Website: macys
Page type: delivery-shipping
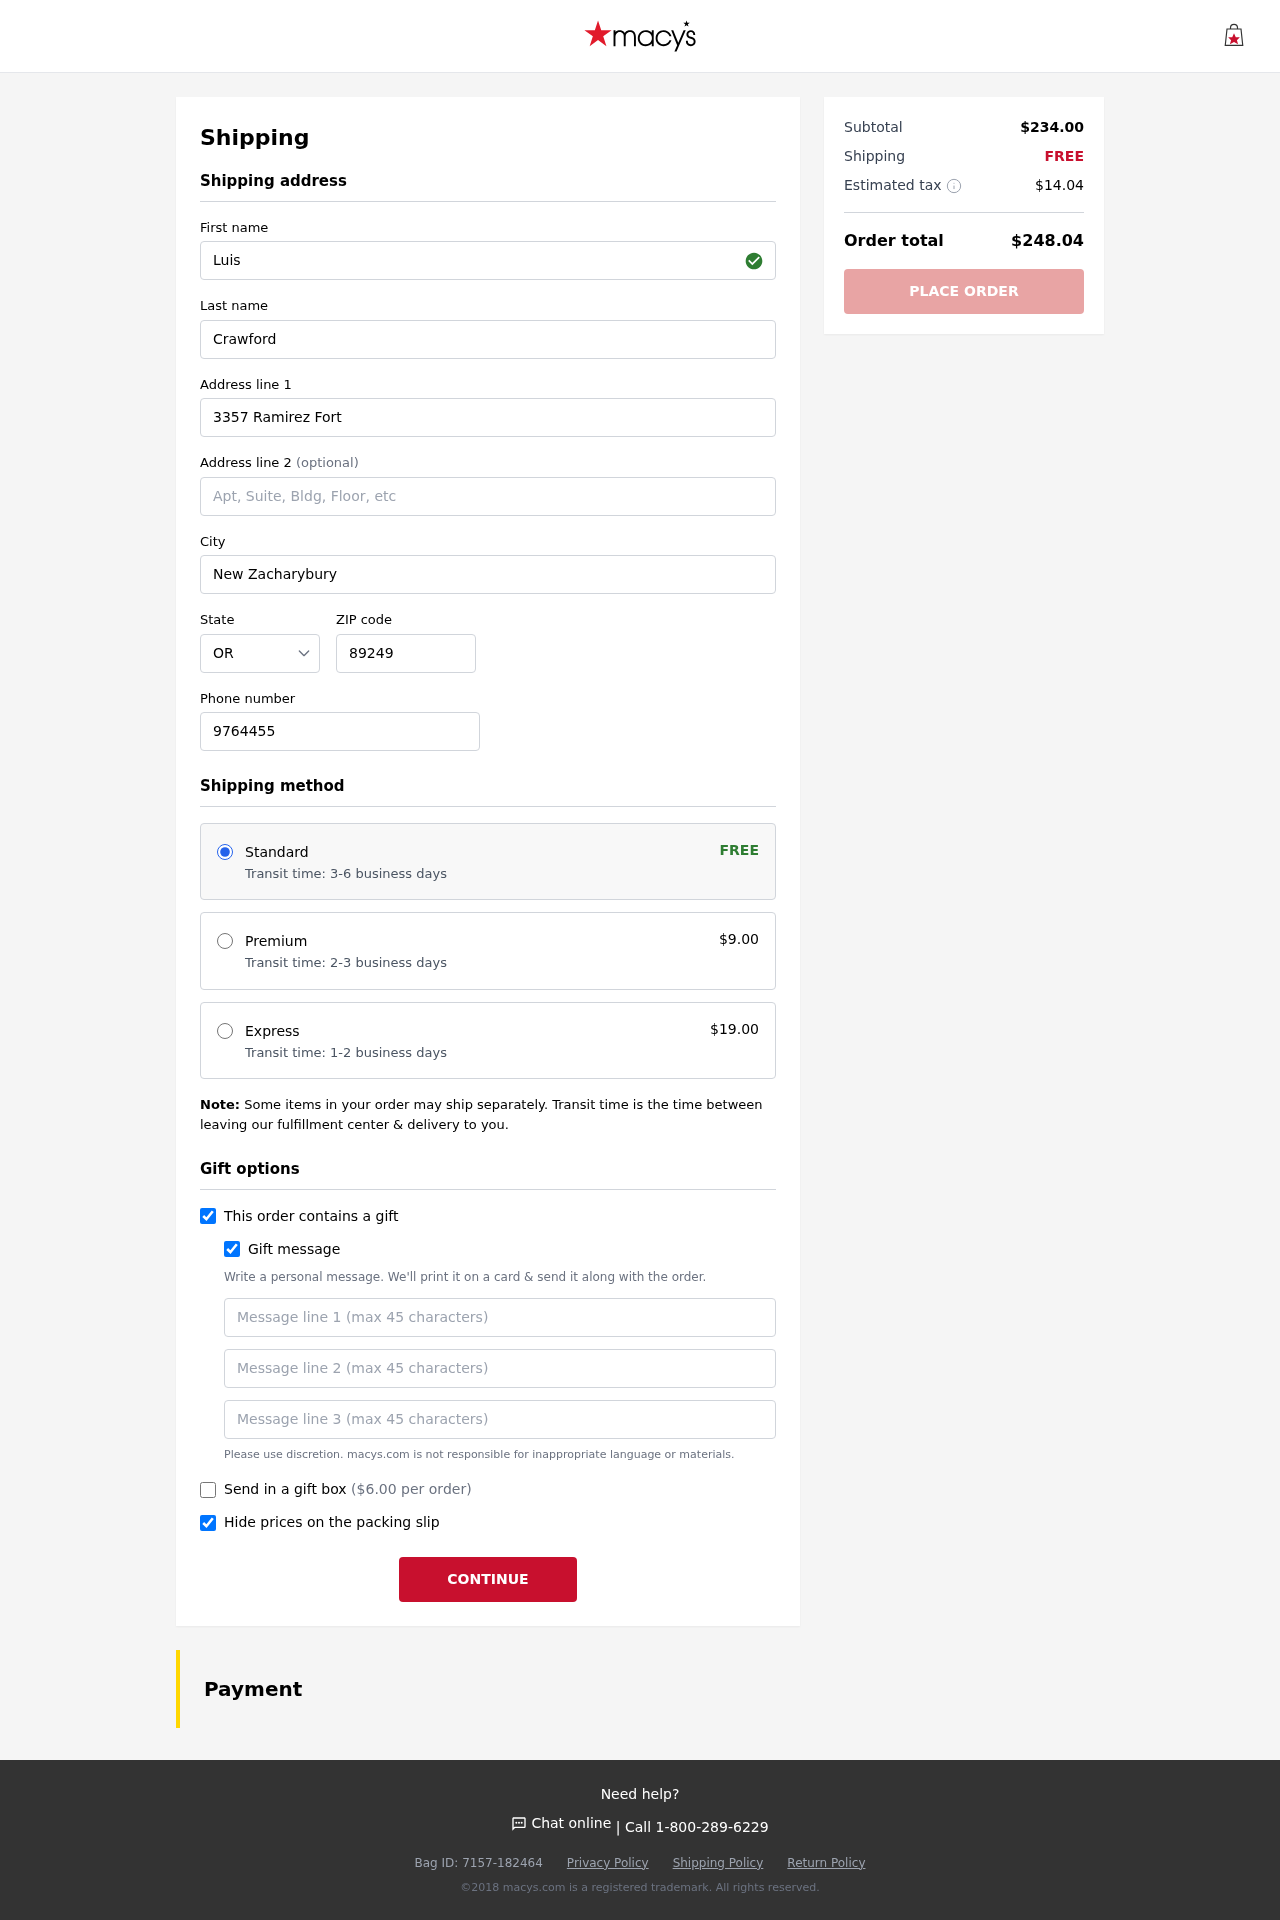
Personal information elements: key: PII_STATE_ABBR
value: OR
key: PII_FIRSTNAME
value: Luis
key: PII_LASTNAME
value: Crawford
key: PII_STREET
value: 3357 Ramirez Fort
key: PII_CITY
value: New Zacharybury
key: PII_POSTCODE
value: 89249
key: PII_PHONE
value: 9764455742
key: PII_GIFT_MESSAGE
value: Hey Jennifer! I saw these cozy cushions and immediately thought of our backyard hangouts—perfect for adding a little comfort to our chats. Hope they bring some extra warmth to your lovely space!  Luis
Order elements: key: ORDER_SHIPPING_STANDARD
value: Transit time: 3-6 business days
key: ORDER_SHIPPING_COST
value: FREE
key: ORDER_SHIPPING_PREMIUM
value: Transit time: 2-3 business days
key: ORDER_SHIPPING_PREMIUM_PRICE
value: $9.00
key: ORDER_SHIPPING_EXPRESS
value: Transit time: 1-2 business days
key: ORDER_SHIPPING_EXPRESS_PRICE
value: $19.00
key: ORDER_GIFT_BOX_PRICE
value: ($6.00 per order)
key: ORDER_SUBTOTAL
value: $234.00
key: ORDER_SHIPPING_COST2
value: FREE
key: ORDER_TAX
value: $14.04
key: ORDER_TOTAL
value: $248.04